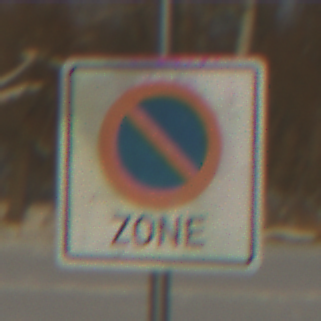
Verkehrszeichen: BeginnEingeschraenktesHalteverbotZone
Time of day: MorningAfternoon
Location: Outdoor (Suburban)
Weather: PartlyCloudy
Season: NotSpecified
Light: Natural